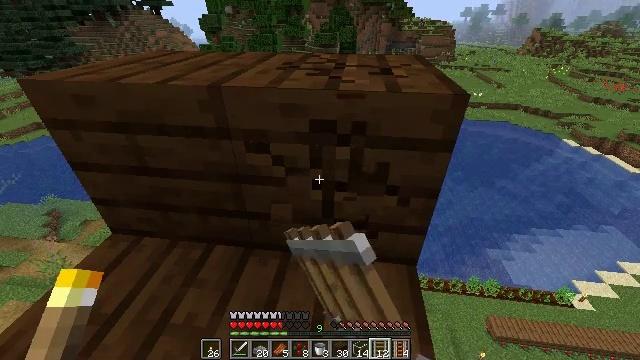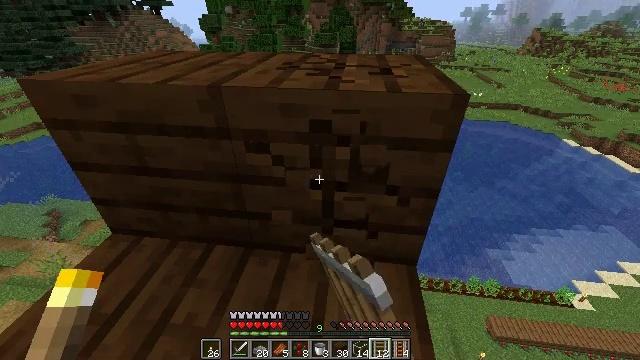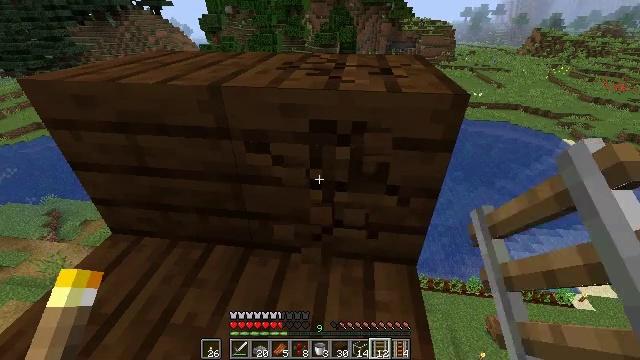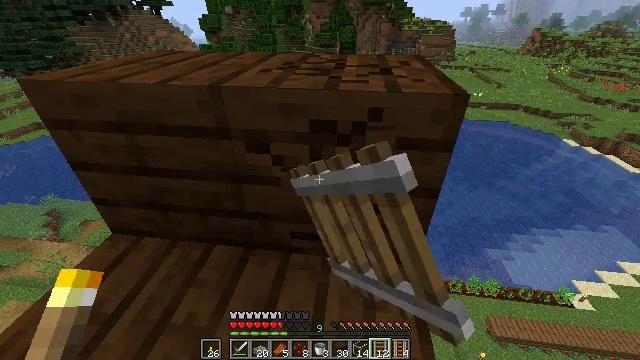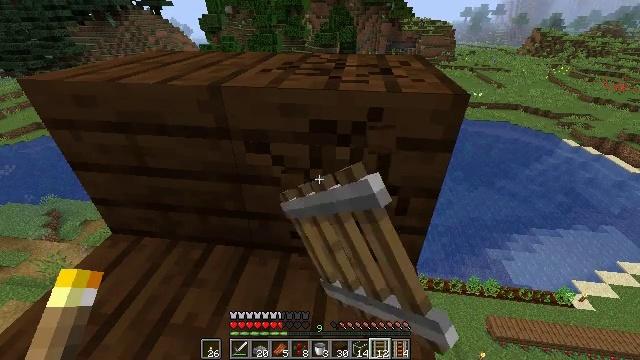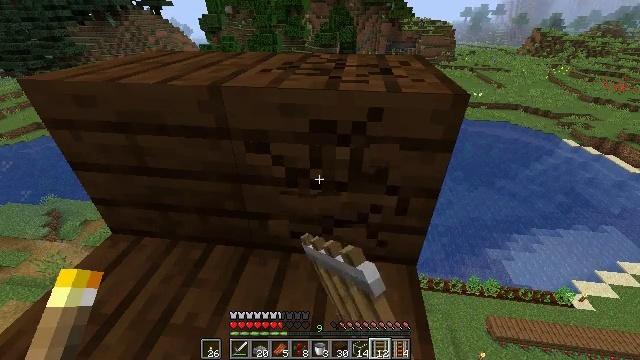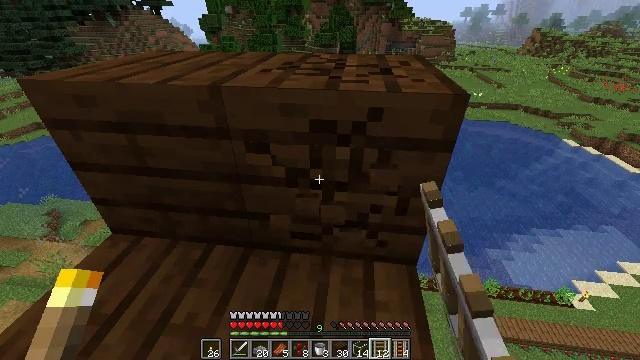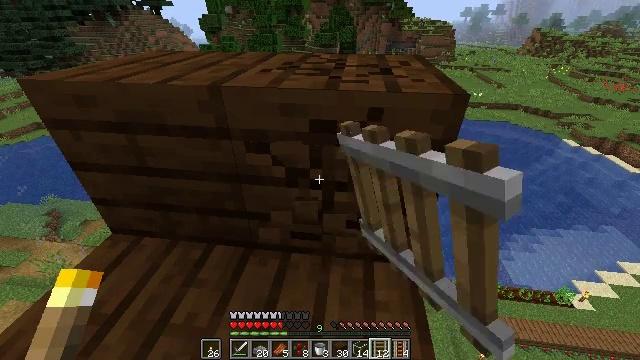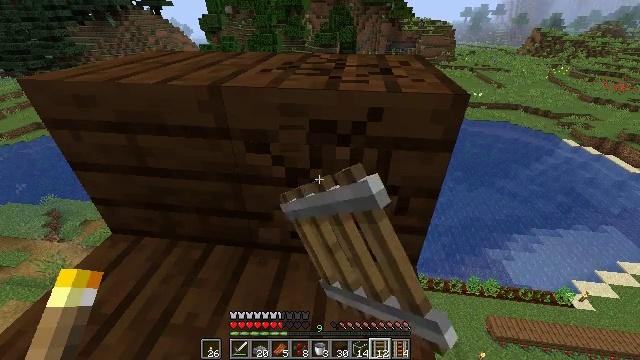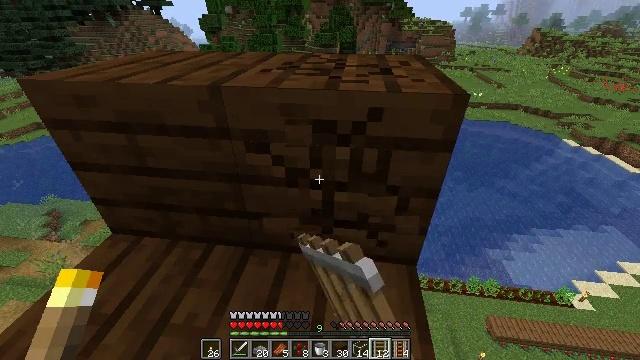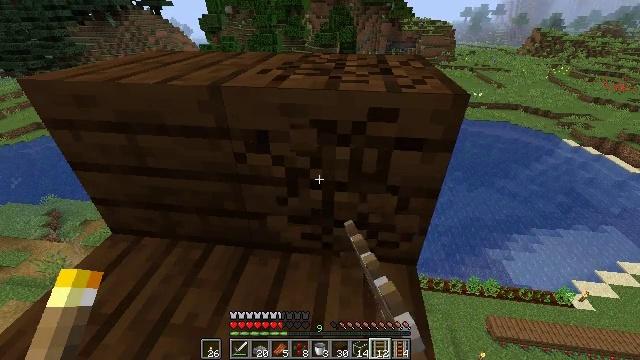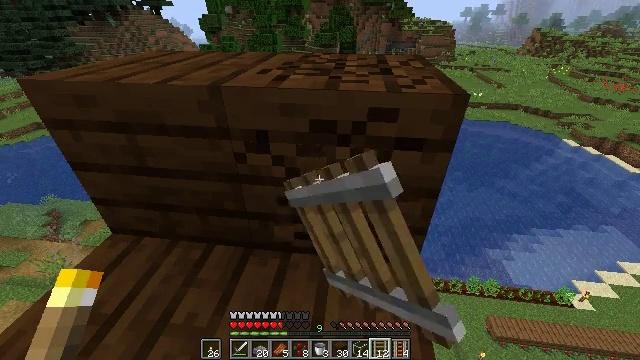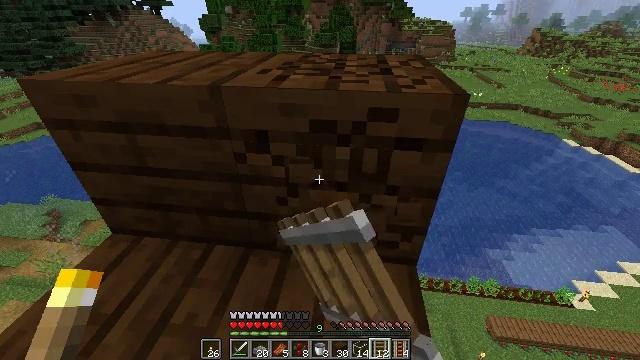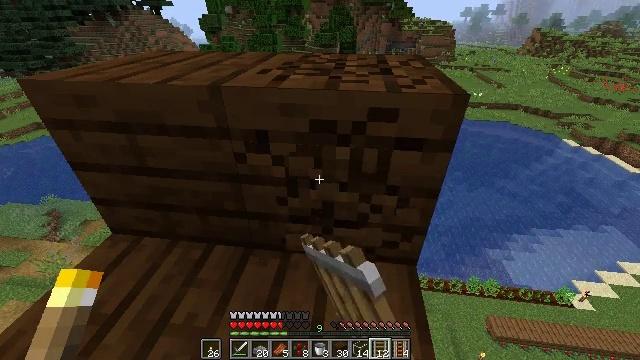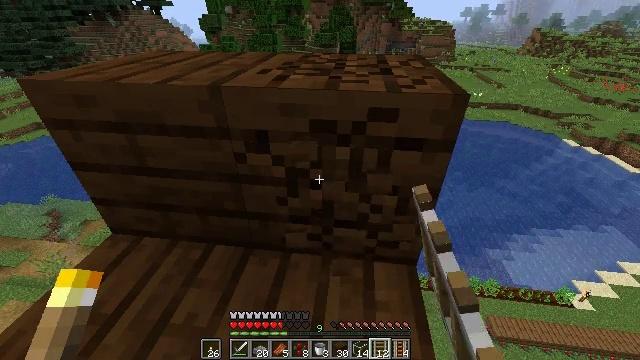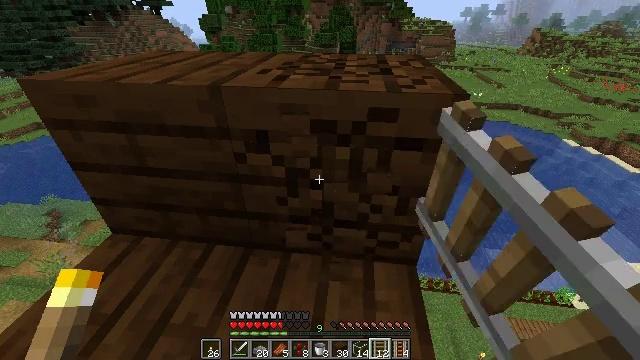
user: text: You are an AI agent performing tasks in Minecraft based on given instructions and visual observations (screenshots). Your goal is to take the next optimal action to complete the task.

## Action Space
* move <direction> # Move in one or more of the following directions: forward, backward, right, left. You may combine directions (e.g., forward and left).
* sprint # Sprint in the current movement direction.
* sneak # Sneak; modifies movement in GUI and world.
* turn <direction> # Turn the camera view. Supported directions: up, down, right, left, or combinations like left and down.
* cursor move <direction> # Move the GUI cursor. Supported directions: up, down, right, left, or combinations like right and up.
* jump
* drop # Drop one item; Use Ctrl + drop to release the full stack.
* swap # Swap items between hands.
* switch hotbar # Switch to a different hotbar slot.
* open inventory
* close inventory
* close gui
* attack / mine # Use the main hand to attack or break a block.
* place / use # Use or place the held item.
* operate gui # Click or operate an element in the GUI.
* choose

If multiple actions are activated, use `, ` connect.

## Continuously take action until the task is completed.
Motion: motion action
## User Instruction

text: Gather some dark oak planks.
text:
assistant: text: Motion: sneak, attack / mine
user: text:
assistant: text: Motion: sneak, attack / mine
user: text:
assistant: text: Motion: sneak, attack / mine
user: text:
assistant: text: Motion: sneak, attack / mine
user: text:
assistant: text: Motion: sneak, attack / mine
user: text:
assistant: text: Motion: sneak, attack / mine
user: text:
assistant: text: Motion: sneak, attack / mine
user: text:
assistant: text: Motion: sneak, attack / mine
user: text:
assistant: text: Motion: sneak, attack / mine
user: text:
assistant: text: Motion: sneak, attack / mine
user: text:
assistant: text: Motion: sneak, attack / mine
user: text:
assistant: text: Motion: sneak, attack / mine
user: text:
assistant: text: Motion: sneak, attack / mine
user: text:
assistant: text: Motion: sneak, attack / mine
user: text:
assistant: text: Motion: sneak, attack / mine
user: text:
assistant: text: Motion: sneak, attack / mine
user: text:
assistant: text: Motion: sneak, attack / mine
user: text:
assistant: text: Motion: sneak, attack / mine
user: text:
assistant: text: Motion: sneak, attack / mine
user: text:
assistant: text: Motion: sneak, attack / mine
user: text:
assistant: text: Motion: sneak, attack / mine
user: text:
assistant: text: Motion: sneak, attack / mine
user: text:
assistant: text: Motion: sneak, attack / mine
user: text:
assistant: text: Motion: sneak, attack / mine
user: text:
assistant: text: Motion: sneak, attack / mine
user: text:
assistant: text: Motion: sneak, attack / mine
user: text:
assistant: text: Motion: sneak, attack / mine
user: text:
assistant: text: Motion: sneak, attack / mine
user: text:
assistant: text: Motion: sneak, attack / mine
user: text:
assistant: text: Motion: sneak, turn left, attack / mine